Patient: sex F, age 22
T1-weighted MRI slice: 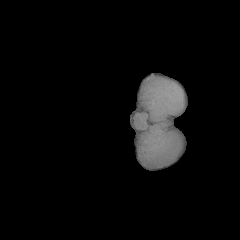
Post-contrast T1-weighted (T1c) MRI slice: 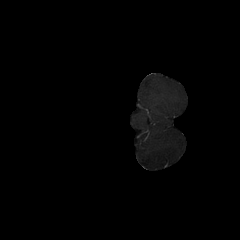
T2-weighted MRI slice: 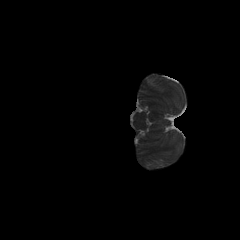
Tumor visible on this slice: no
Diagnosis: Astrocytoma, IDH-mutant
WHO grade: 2